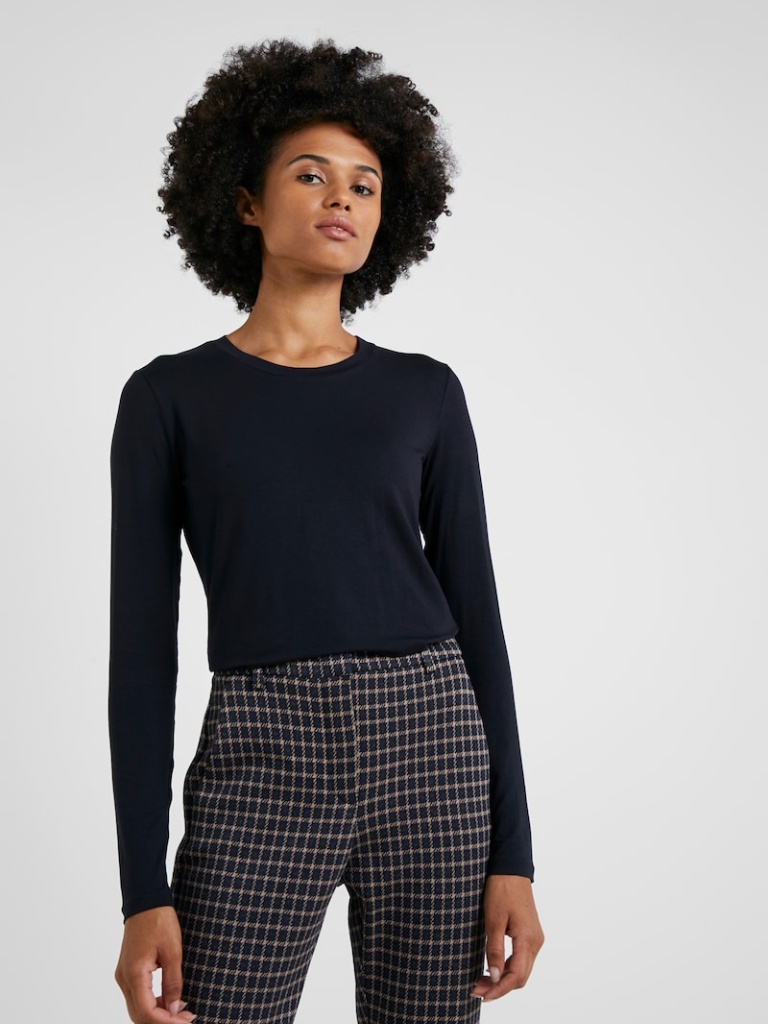
knit tight a long-sleeved with the sleeves down hip length Fully Tucked in crew sweater